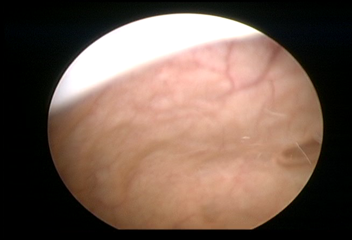
Modality: WLC
Class: Normal mucosa
Bladder cancer association: No